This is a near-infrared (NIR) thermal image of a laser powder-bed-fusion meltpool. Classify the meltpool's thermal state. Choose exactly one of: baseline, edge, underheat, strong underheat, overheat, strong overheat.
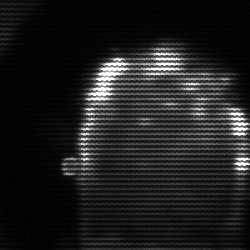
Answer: baseline